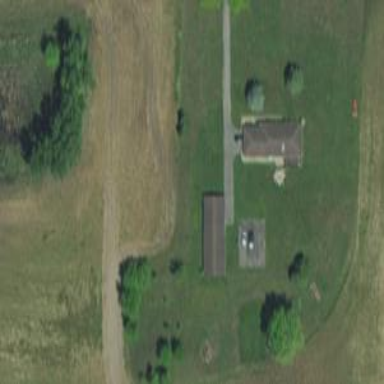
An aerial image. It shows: Driveway.